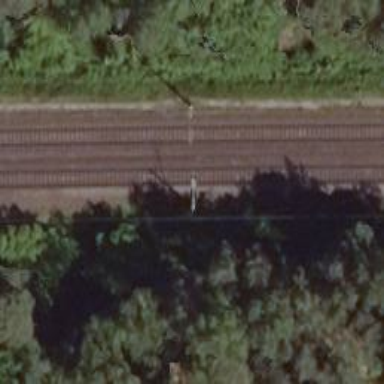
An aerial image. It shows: Railway milestone with catenary mast.